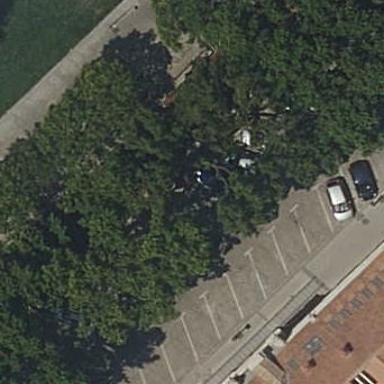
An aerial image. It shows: Street-side parking area.